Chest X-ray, AP view. Patient: 20 years old, sex M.
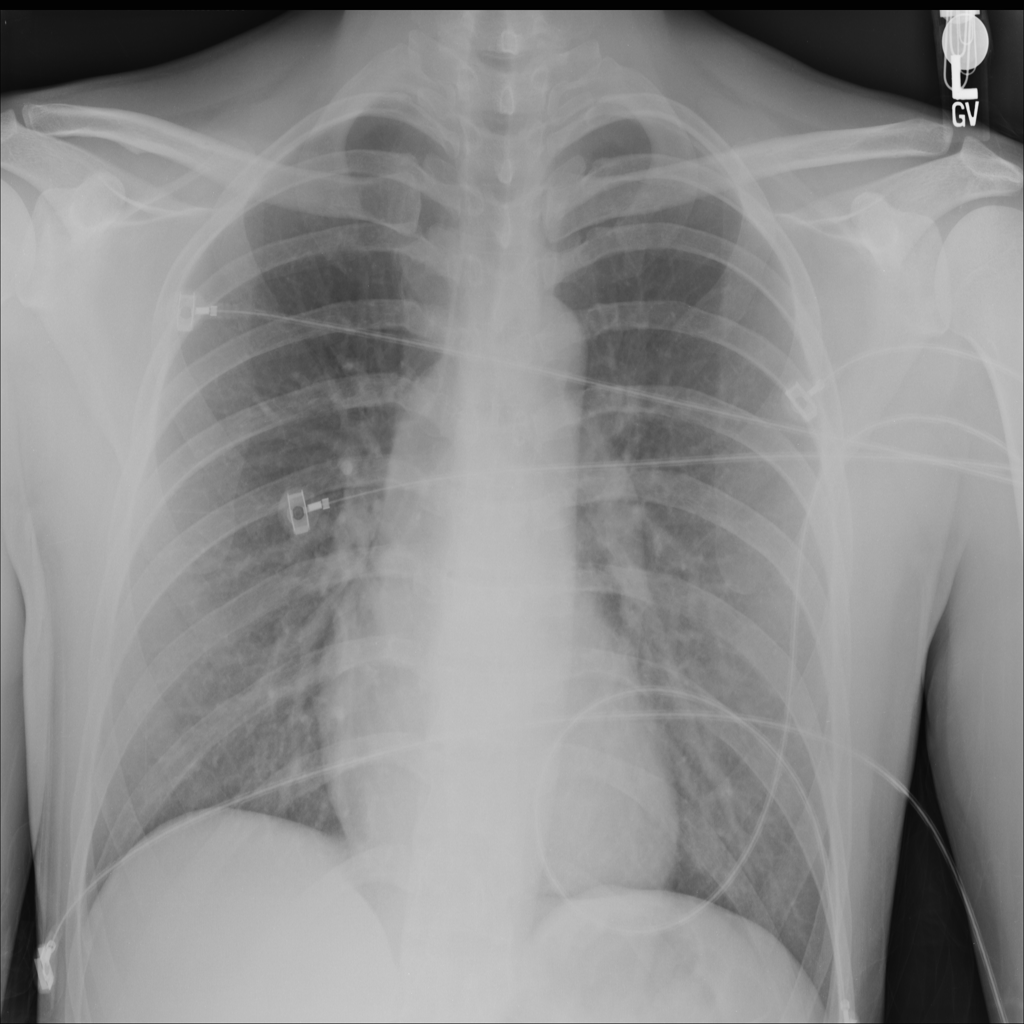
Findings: No Finding